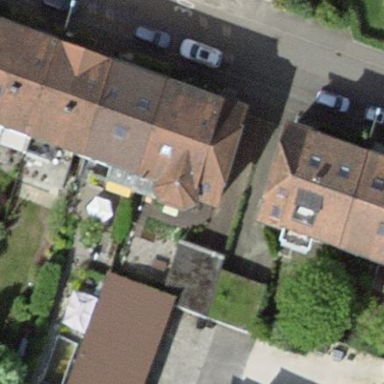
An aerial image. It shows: Terrace-style building with gabled roof.